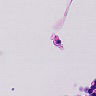
Metastatic tissue present: no